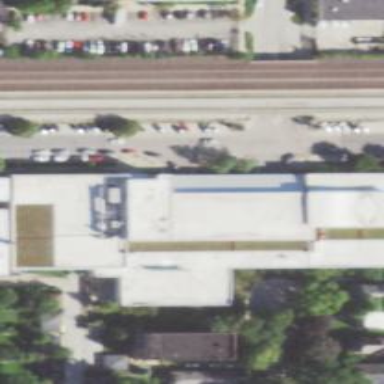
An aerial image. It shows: Industrial building.